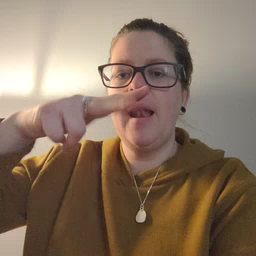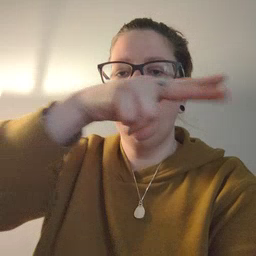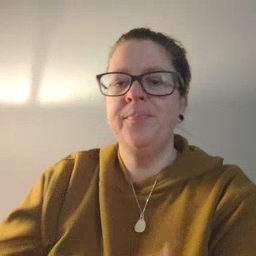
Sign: helicopter